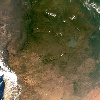
Label: land